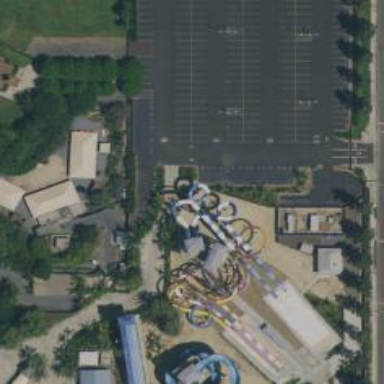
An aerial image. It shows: Water slide attraction.